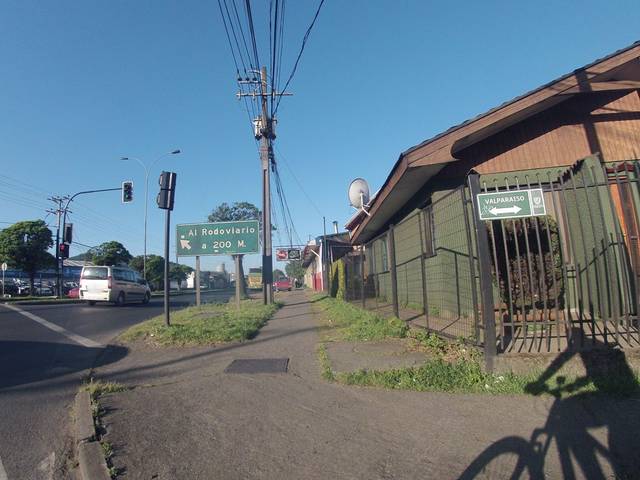
Region: Chile
Coordinates: -38.722, -72.57